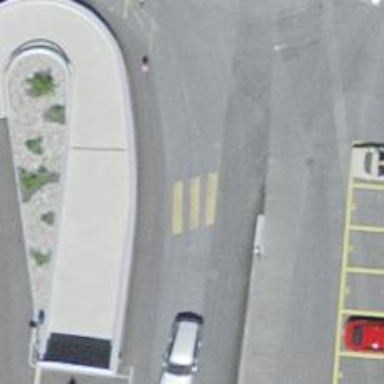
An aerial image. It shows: Uncontrolled zebra crossing on the road.